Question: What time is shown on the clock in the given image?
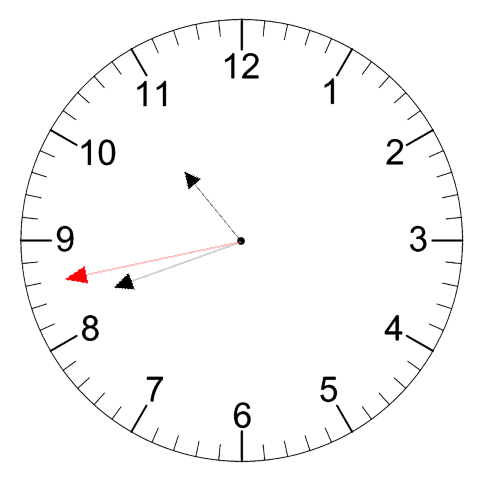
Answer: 10:41:43